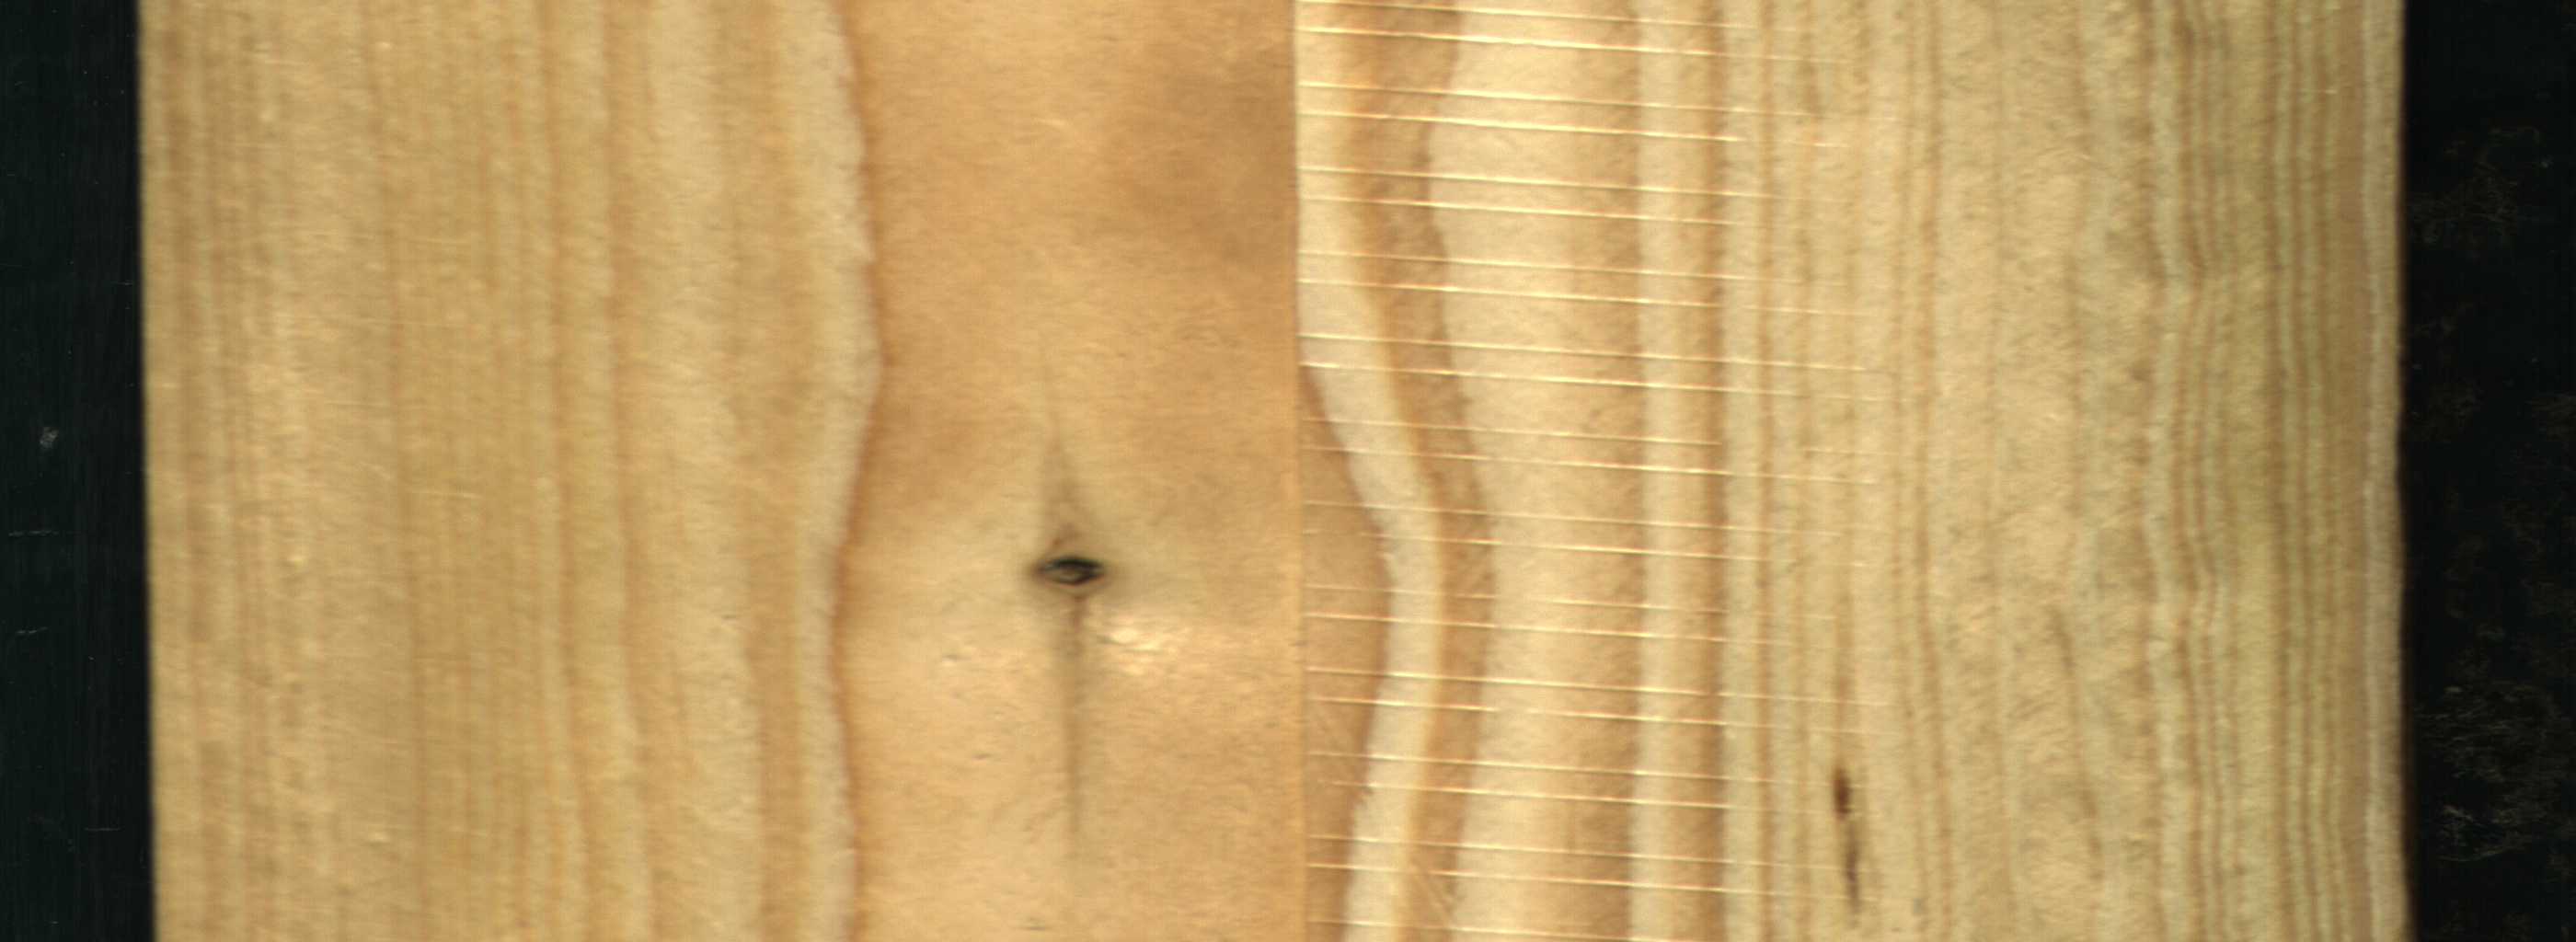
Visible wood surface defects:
resin
Dead_Knot